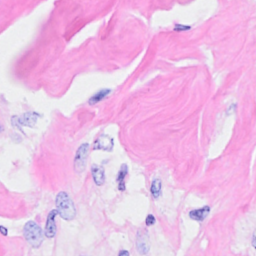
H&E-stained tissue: Breast